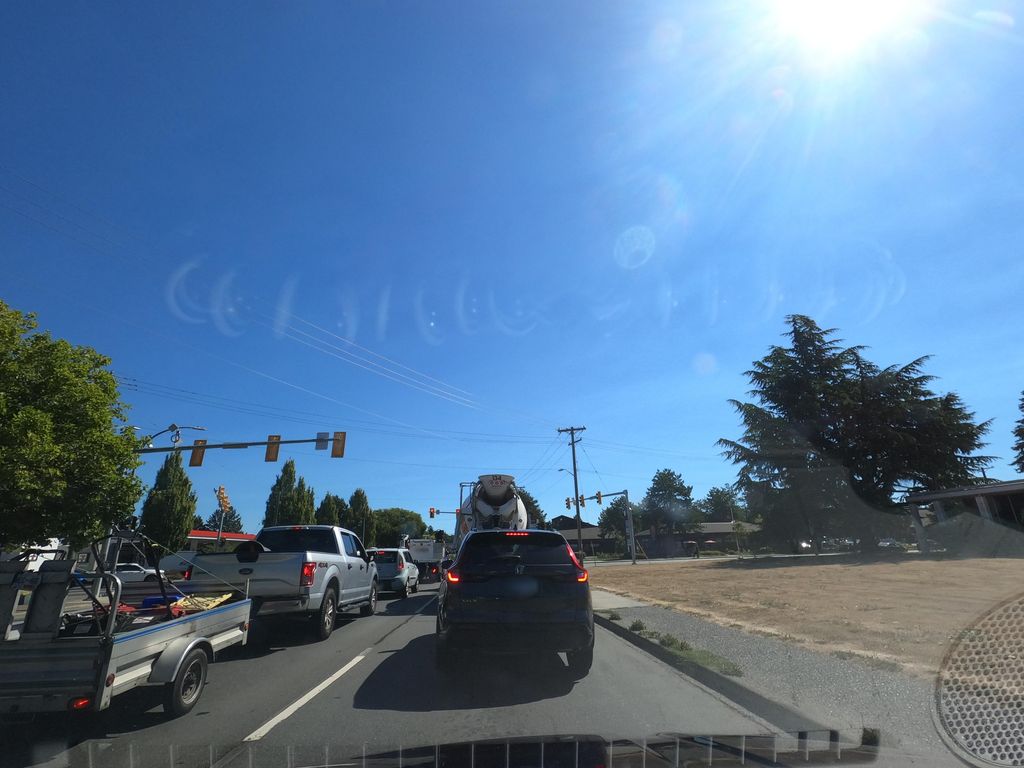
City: victoria